Interaction volume radius: 5 \u00c5
Interaction volume height: 15 \u00c5
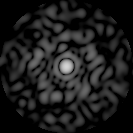
Disorder parameter: 0.8321